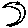
Label: moon